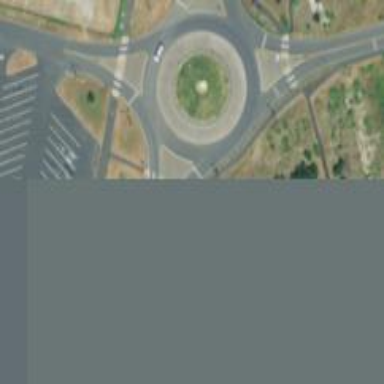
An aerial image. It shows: Unclassified road leading to roundabout junction.